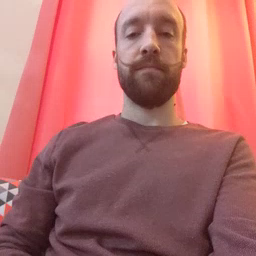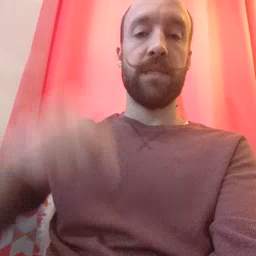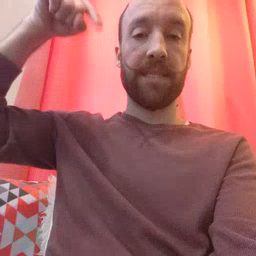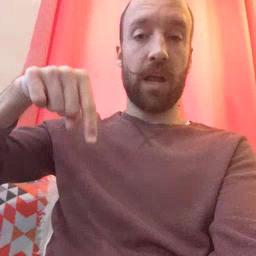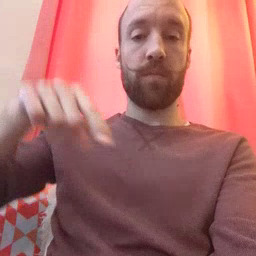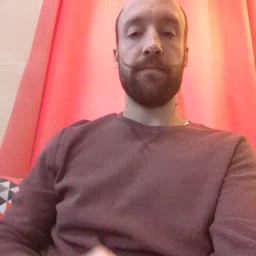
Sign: down